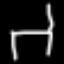
Label: chair